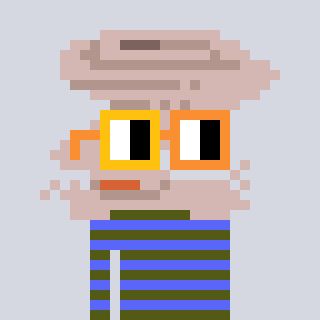
a pixel art character with square yellow and orange glasses, a tornado-shaped head and a purple-colored body on a cool background